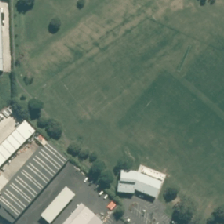
Land cover: urban_parkland